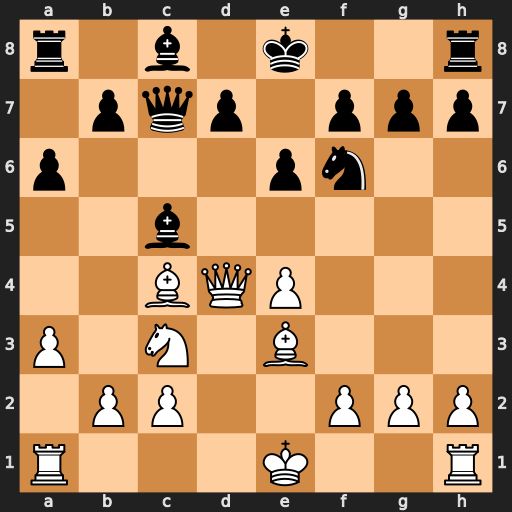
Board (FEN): r1b1k2r/1pqp1ppp/p3pn2/2b5/2BQP3/P1N1B3/1PP2PPP/R3K2R
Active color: w
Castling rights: KQkq
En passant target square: -
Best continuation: Qxc5 Qxc5 Bxc5